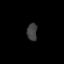
Tissue: prostate
Cell type: T cells
Senescence score: 0.3197
Nuclear area (px): 176
Mean DAPI intensity: 63.392